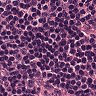
Metastatic tissue present: no